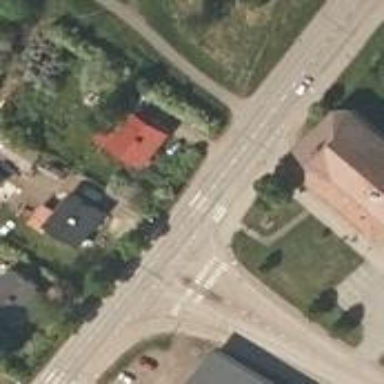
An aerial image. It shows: Crossing road.